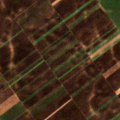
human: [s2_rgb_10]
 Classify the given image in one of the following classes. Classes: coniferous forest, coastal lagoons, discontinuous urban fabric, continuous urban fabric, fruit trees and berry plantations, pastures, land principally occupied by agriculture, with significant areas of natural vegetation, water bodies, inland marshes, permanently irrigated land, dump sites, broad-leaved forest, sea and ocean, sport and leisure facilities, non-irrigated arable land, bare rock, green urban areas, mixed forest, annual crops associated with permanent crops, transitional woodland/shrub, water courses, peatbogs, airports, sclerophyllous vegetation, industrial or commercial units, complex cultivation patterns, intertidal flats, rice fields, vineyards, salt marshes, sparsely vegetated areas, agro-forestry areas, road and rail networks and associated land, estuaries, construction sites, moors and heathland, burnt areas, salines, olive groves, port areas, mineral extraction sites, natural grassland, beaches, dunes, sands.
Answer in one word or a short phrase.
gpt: non-irrigated arable land